Question: I saw on a website image thumbnails with a nice white 4px border and a 1 px grey border boundary like the one below:

I thought they were don by using at least 2 elements like an IMG elment inside a DIV element applying the 1px border to the DIV than a white border to the IMG (or white background to DIV plus a 4px padding to the DIV).
But it's cool (at least for me that i did not know) they are done with just one IMG element applying background and padding drirectly to the IMG element. I did not know you could do this.
'''
img.two_colors_border
{
display: block;
position: relative;
background-color: #ffffff;
border: 1px solid #a9a9a9;
padding: 4px;
}
<img src="dfjdfkj.jpg" class="two_colors_border">
'''
I tested and it works on IE7/8 Chrome Safari and FF. My question is:
Thanks
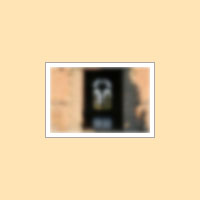
Answer: It's fine. Replaced elements like images have padding and border like any other element.
Padding on images doesn't work in IE5, or consequently in Quirks Mode in IE6 and later. Clearly though, no-one worries about IE5 any more, and no-one should be working in Quirks in any modern web site.